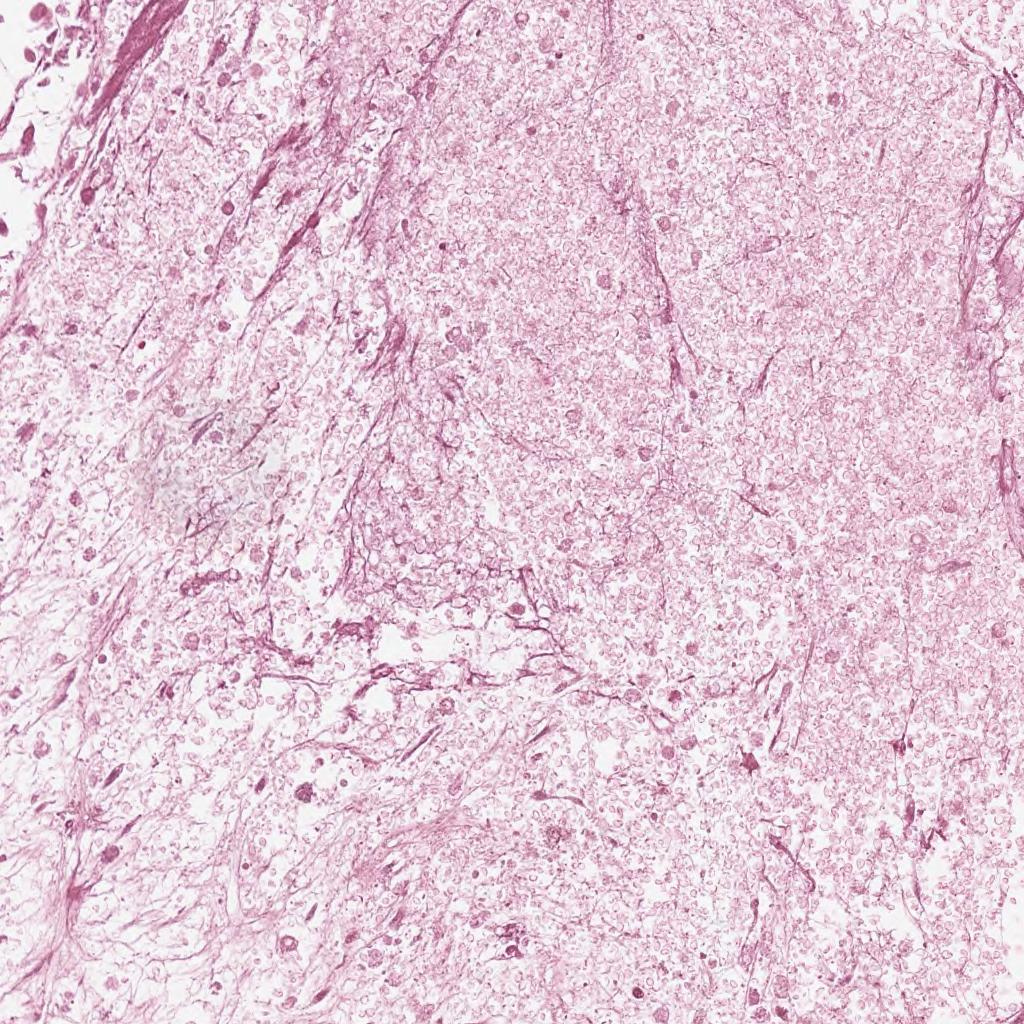
Label: Non-Viable-Tumor